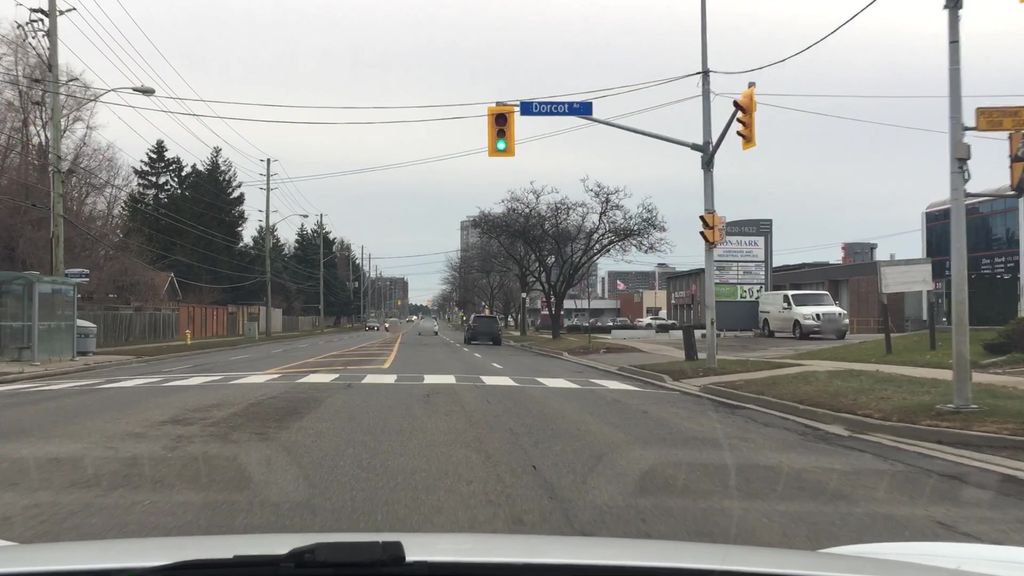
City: toronto